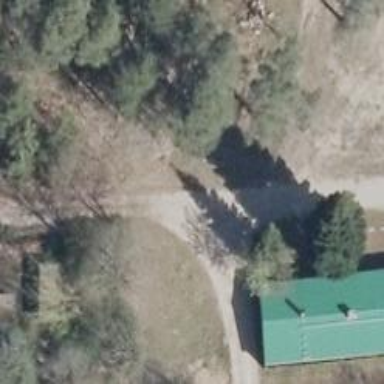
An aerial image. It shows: Driveway.